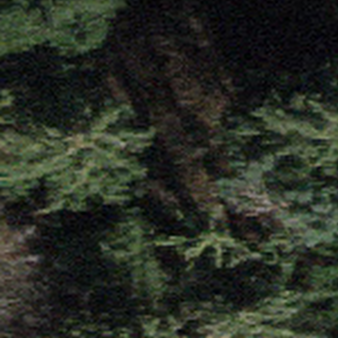
Label: other